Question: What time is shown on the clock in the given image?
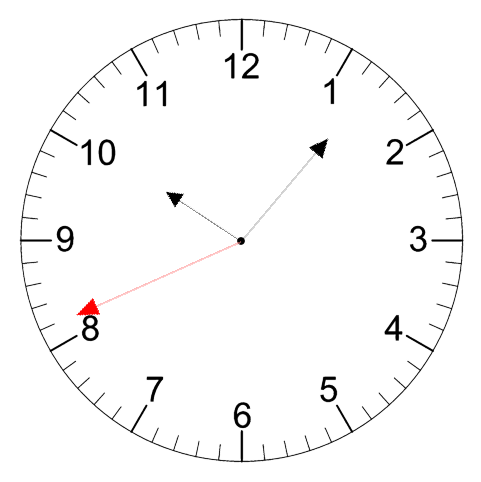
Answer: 10:06:41